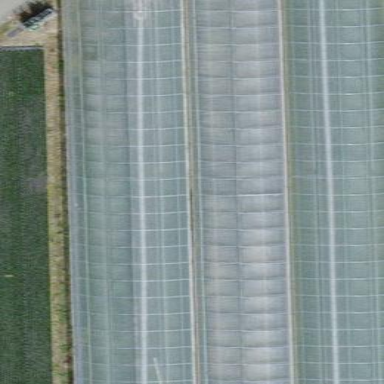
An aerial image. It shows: Greenhouse.